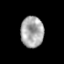
Tissue: prostate
Cell type: T cells
Senescence score: 0.3368
Nuclear area (px): 696
Mean DAPI intensity: 168.415